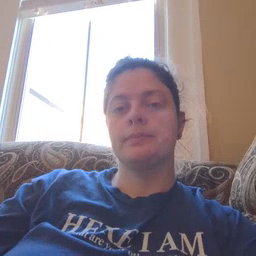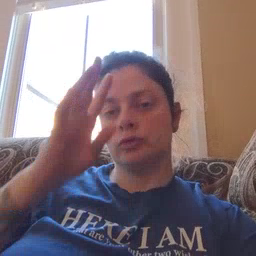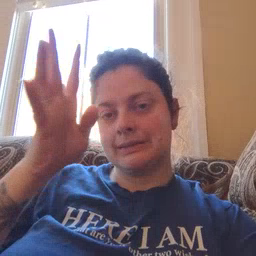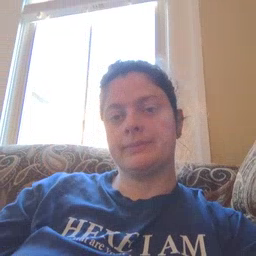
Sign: pretend